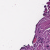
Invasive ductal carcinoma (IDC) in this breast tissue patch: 0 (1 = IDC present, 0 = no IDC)